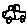
Label: car